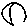
Label: moon